Question: I'm using the Sendgrid Python library, and I'd like to send emails with multiple people in the 'reply_to' field.
I'd like to send an email to 2 people such that both users can email one another by hitting reply. The simplest solution to this seems to be to put both users in the reply to field.
I haven't seen any way to do this in the Sendgrid docs -- they seem to only want a single email address string in their 'reply_to' field. However, I know that emails with this characteristic are possible (please excuse the budget redaction job):

Anyway, as you can see, multiple entries in 'reply-to' are possible. So does anyone know how to do it with Sendgrid?
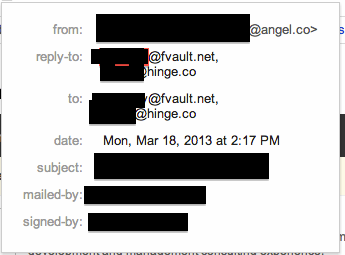
Answer: Yes that is possible to do with SendGrid. To add multiple 'reply-to' entries you have to use custom headers.
So in Python, you would add:
'''
message.add_header("Reply-To", "user1@email.com, user2@email.com")
'''